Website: lowes
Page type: order-tracking
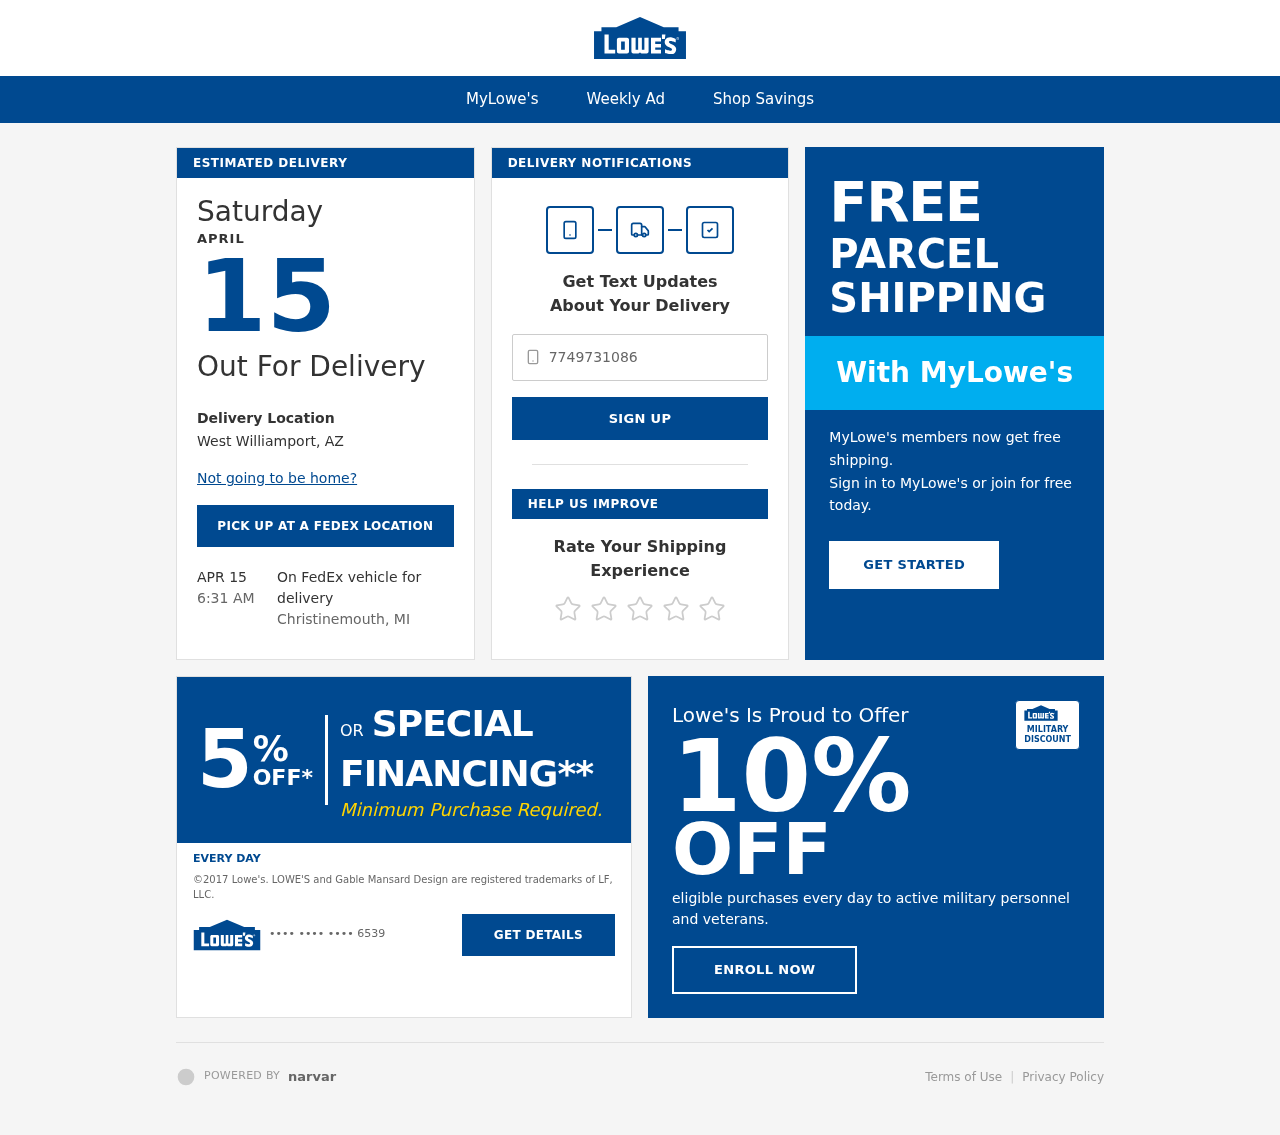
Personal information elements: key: PII_CARD_LAST4
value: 6539
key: PII_PHONE
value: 7749731086
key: PII_CITY_STATE
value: West Williamport, AZ
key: PII_CITY_STATE2
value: Christinemouth, MI
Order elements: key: ORDER_DELIVERY_DATE
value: APRIL
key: ORDER_DELIVERY_DATE
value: APR 15
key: ORDER_DELIVERY_DATE
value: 6:31 AM
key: ORDER_DELIVERY_DATE
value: Saturday
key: ORDER_DELIVERY_DATE
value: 15